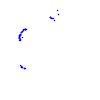
Particle: proton